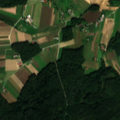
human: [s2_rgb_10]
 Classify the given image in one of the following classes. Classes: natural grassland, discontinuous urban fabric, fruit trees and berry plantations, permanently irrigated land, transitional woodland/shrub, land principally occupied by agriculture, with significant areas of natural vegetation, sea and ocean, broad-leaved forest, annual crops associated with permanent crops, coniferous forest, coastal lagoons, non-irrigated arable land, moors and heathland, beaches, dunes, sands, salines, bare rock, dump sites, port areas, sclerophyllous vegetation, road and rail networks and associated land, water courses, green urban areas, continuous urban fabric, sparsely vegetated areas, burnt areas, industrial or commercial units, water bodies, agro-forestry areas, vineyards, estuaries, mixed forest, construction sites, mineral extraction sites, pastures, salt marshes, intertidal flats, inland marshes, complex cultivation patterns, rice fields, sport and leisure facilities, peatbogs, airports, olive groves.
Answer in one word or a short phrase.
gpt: non-irrigated arable land, complex cultivation patterns, coniferous forest, mixed forest